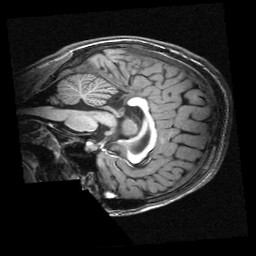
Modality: T1w
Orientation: sagittal
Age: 9
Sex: female
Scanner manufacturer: siemens
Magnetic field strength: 3 T
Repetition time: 2.3 s
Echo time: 0.00336 s